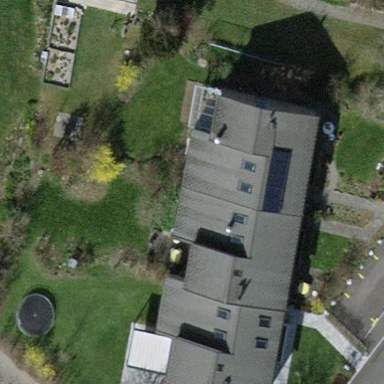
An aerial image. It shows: Terrace building.